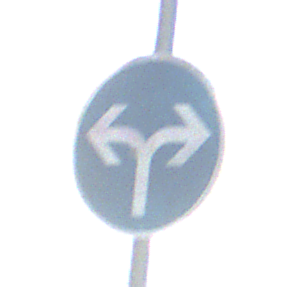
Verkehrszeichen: VorgeschriebeneFahrtrichtungRechtsOderLinks
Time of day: SunriseSunset
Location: Outdoor (Nature)
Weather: PartlyCloudy
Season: NotSpecified
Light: Natural